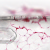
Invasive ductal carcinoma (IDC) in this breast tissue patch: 0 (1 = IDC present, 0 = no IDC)